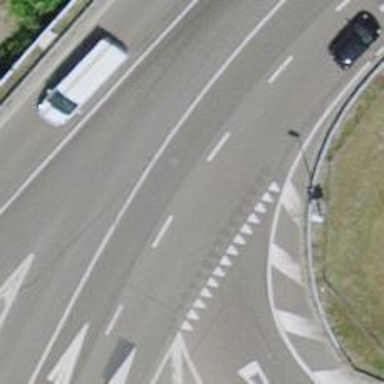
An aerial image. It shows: Secondary road with asphalt surface.